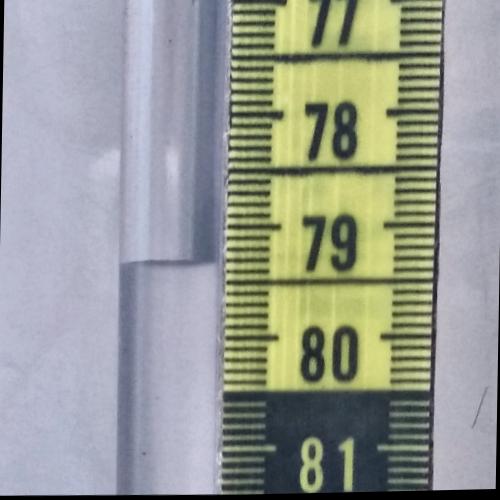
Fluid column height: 79.3 cm